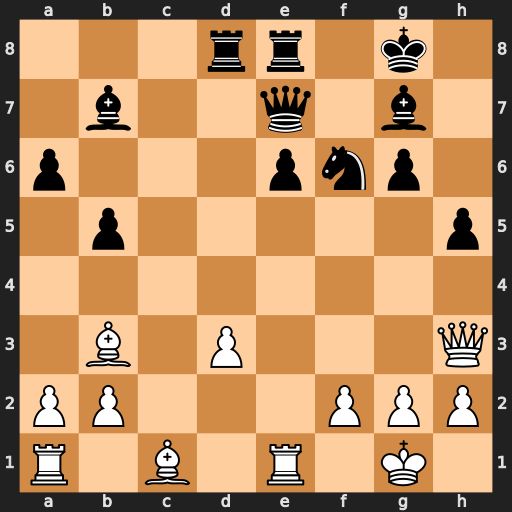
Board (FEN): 3rr1k1/1b2q1b1/p3pnp1/1p5p/8/1B1P3Q/PP3PPP/R1B1R1K1
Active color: w
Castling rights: -
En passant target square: -
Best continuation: Rxe6 Kh7 Rxe7